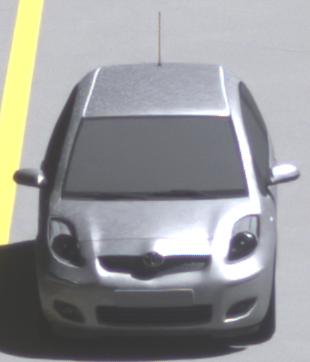
Make: Toyota
Model: Yaris 1.0
Detailed model: Yaris (XP13)
Model produced from: 2011/10
Model produced until: 2014/08
Doors: 3
Color: white
Road condition: dry road
Daytime: midday
Contrast: medium contrast